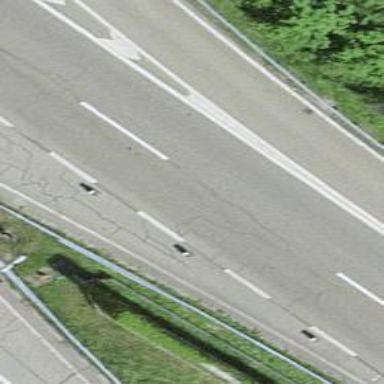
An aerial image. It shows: Motorway junction.